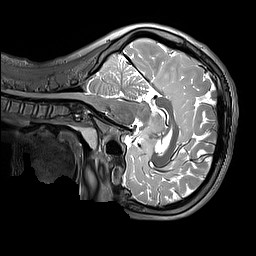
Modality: T2w
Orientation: sagittal
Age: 11
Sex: male
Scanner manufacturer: siemens
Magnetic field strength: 3 T
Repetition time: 3.2 s
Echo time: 0.408 s